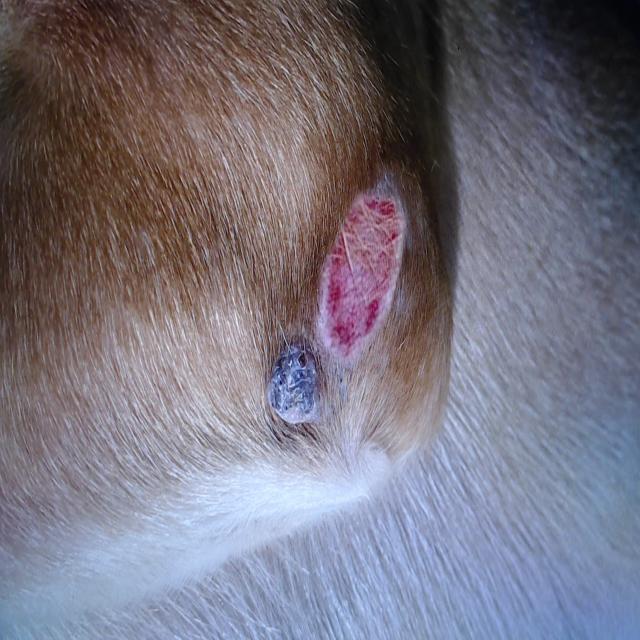
Canine ringworm (Dermatophytosis) — fungal infection caused by Microsporum or Trichophyton. Presents with circular alopecia, scaling, crusting, and broken hairs.